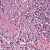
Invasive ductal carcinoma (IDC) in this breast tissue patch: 1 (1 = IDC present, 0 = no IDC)